Question: I want to align textview to vertically centre respect to EditView

my layout as follows
'''
<?xml version="1.0" encoding="utf-8"?>
<LinearLayout xmlns:android="http://schemas.android.com/apk/res/android"
android:layout_width="match_parent"
android:layout_height="match_parent"
android:orientation="vertical" >
<ScrollView
android:layout_width="fill_parent"
android:layout_height="wrap_content">
<LinearLayout
android:layout_width="match_parent"
android:layout_height="wrap_content"
android:orientation="horizontal"
android:gravity="center_vertical"
>
<TextView
android:layout_width="wrap_content"
android:layout_height="wrap_content"
android:layout_gravity="left"
android:layout_weight="1"
android:text="text1"/>
<EditText
android:id="@+id/setup_homeid"
android:layout_width="wrap_content"
android:layout_height="wrap_content"
android:layout_gravity="right"
android:layout_weight="1"
android:maxLength="5"
android:inputType="number"
android:hint=""/>
</LinearLayout>
</ScrollView>
'''
how can i achieve it ?
thanks in advance
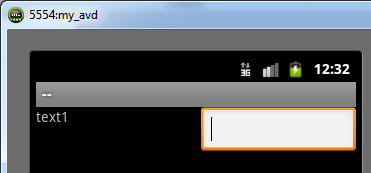
Answer: Change this 'android:layout_gravity="left"'
into this,
'''
android:layout_gravity="left|center_vertical"
'''
or
'''
android:layout_gravity="center_vertical"
'''
for your TextView.
'''
<TextView
android:layout_width="wrap_content"
android:layout_height="wrap_content"
android:layout_gravity="left|center_vertical"
android:layout_weight="1"
android:text="text1"/>
'''